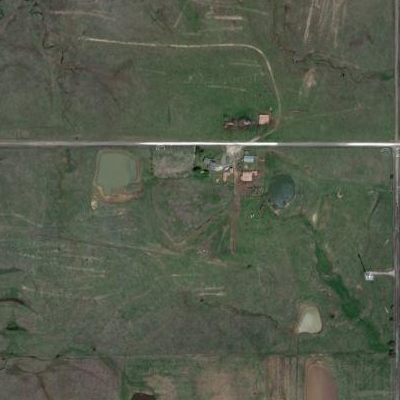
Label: Grass